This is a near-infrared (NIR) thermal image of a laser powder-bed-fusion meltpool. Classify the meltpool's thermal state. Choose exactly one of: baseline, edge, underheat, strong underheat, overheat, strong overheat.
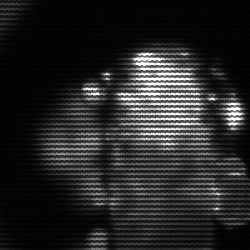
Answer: strong underheat